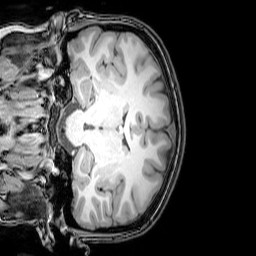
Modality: T1w
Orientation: coronal
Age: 21
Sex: female
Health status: healthy
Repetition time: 0.081 s
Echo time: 0.037 s